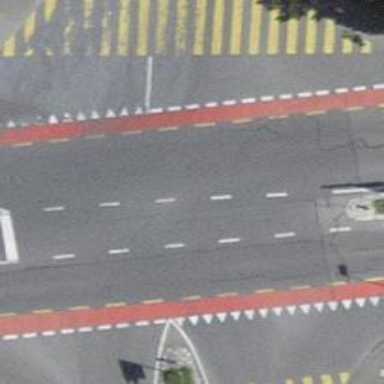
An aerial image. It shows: Tertiary road with designated cycle lane and separate sidewalks on both sides.